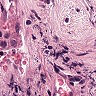
Metastatic tissue present: yes